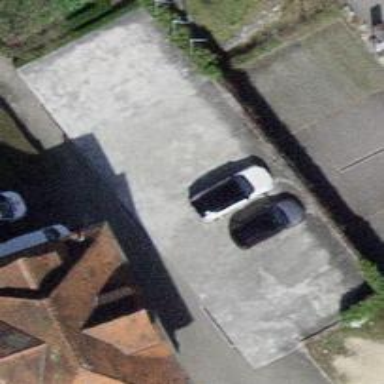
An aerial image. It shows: Parking area with surface.